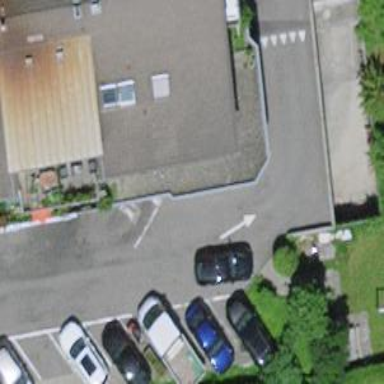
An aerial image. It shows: Car wash facility.